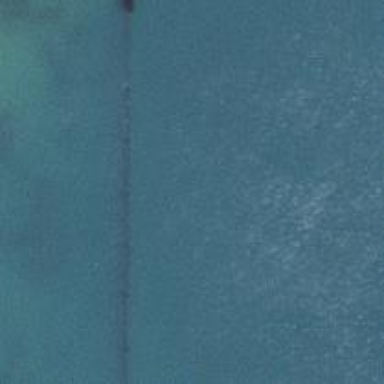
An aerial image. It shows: Breakwater structure.